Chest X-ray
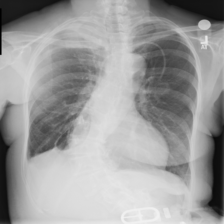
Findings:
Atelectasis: negative
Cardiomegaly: negative
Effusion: negative
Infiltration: negative
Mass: negative
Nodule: negative
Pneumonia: negative
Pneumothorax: negative
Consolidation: negative
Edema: negative
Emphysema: negative
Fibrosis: negative
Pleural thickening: negative
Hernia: negative